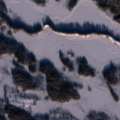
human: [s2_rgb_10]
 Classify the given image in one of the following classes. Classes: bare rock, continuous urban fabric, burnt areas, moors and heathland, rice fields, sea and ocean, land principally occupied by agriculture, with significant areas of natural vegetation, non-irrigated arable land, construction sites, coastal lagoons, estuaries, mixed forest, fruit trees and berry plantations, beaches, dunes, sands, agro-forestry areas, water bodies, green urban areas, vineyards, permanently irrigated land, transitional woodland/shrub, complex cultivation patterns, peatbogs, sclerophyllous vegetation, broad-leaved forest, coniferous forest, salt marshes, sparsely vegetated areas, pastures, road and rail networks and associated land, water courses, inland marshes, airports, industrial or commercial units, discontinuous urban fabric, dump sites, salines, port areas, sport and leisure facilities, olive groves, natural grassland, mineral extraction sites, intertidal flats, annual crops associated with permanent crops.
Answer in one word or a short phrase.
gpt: coniferous forest, peatbogs